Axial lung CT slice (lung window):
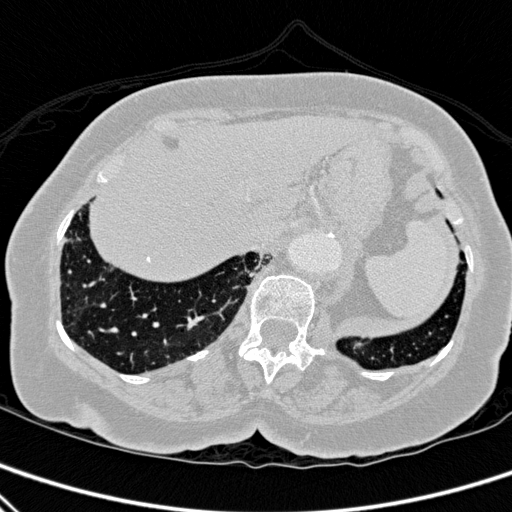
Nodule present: no